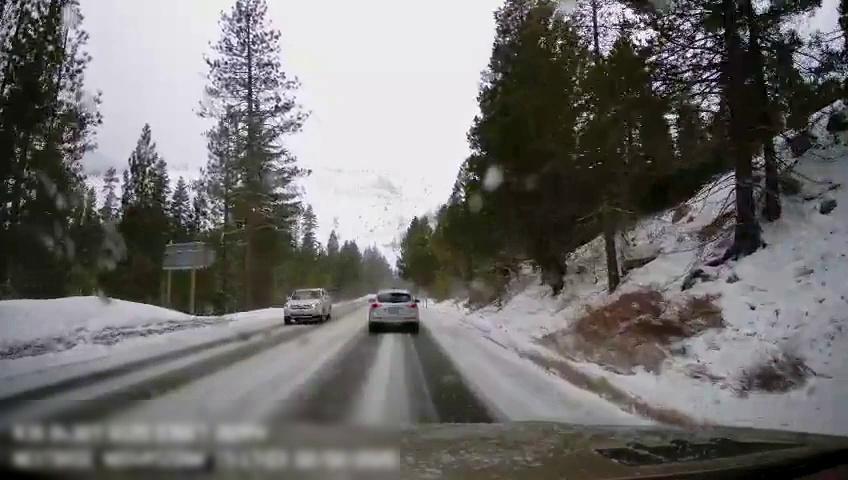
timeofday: Day
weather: Snowy
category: Drivable Space
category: Vehicles | SUV
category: Vehicles | Car